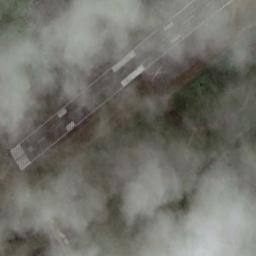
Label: runway